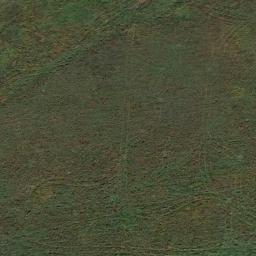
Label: meadow